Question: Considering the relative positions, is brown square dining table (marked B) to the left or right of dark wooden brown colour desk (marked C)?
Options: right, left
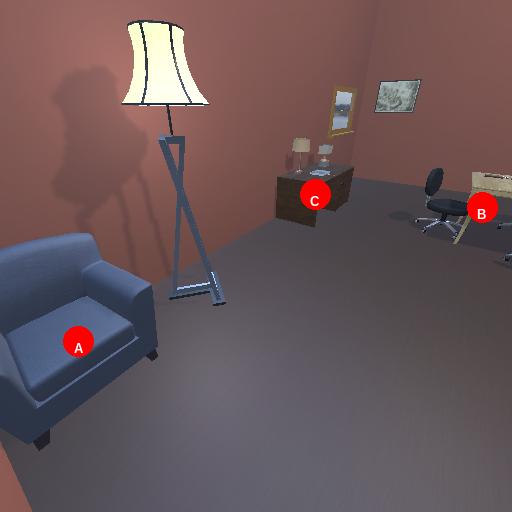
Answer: right